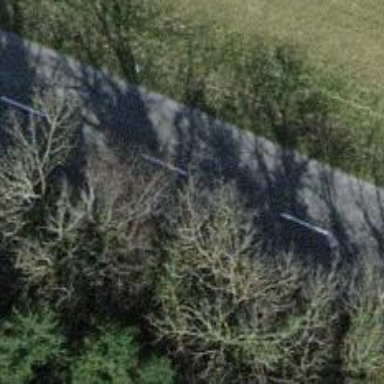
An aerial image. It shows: Tertiary road with asphalt surface.